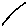
Label: line